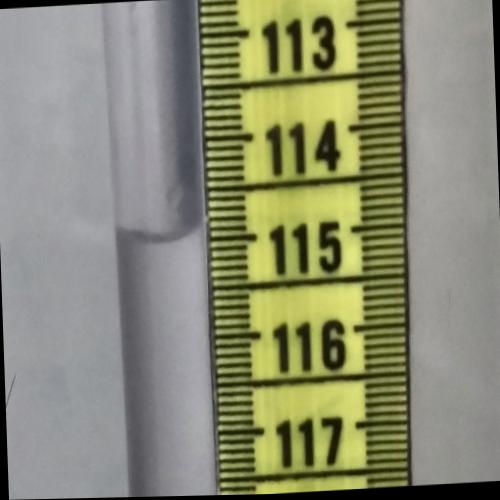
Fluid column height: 115.0 cm